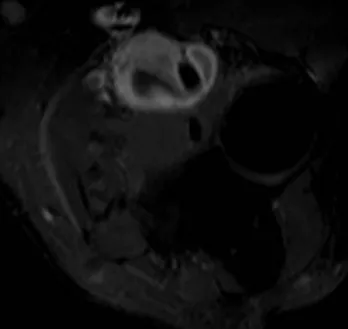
Axial T1 post contrast administration shows lobulated mass with thick peripheral enhancement between biceps tendon and radial head.
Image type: radiology (mri)